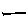
Label: line